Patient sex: M
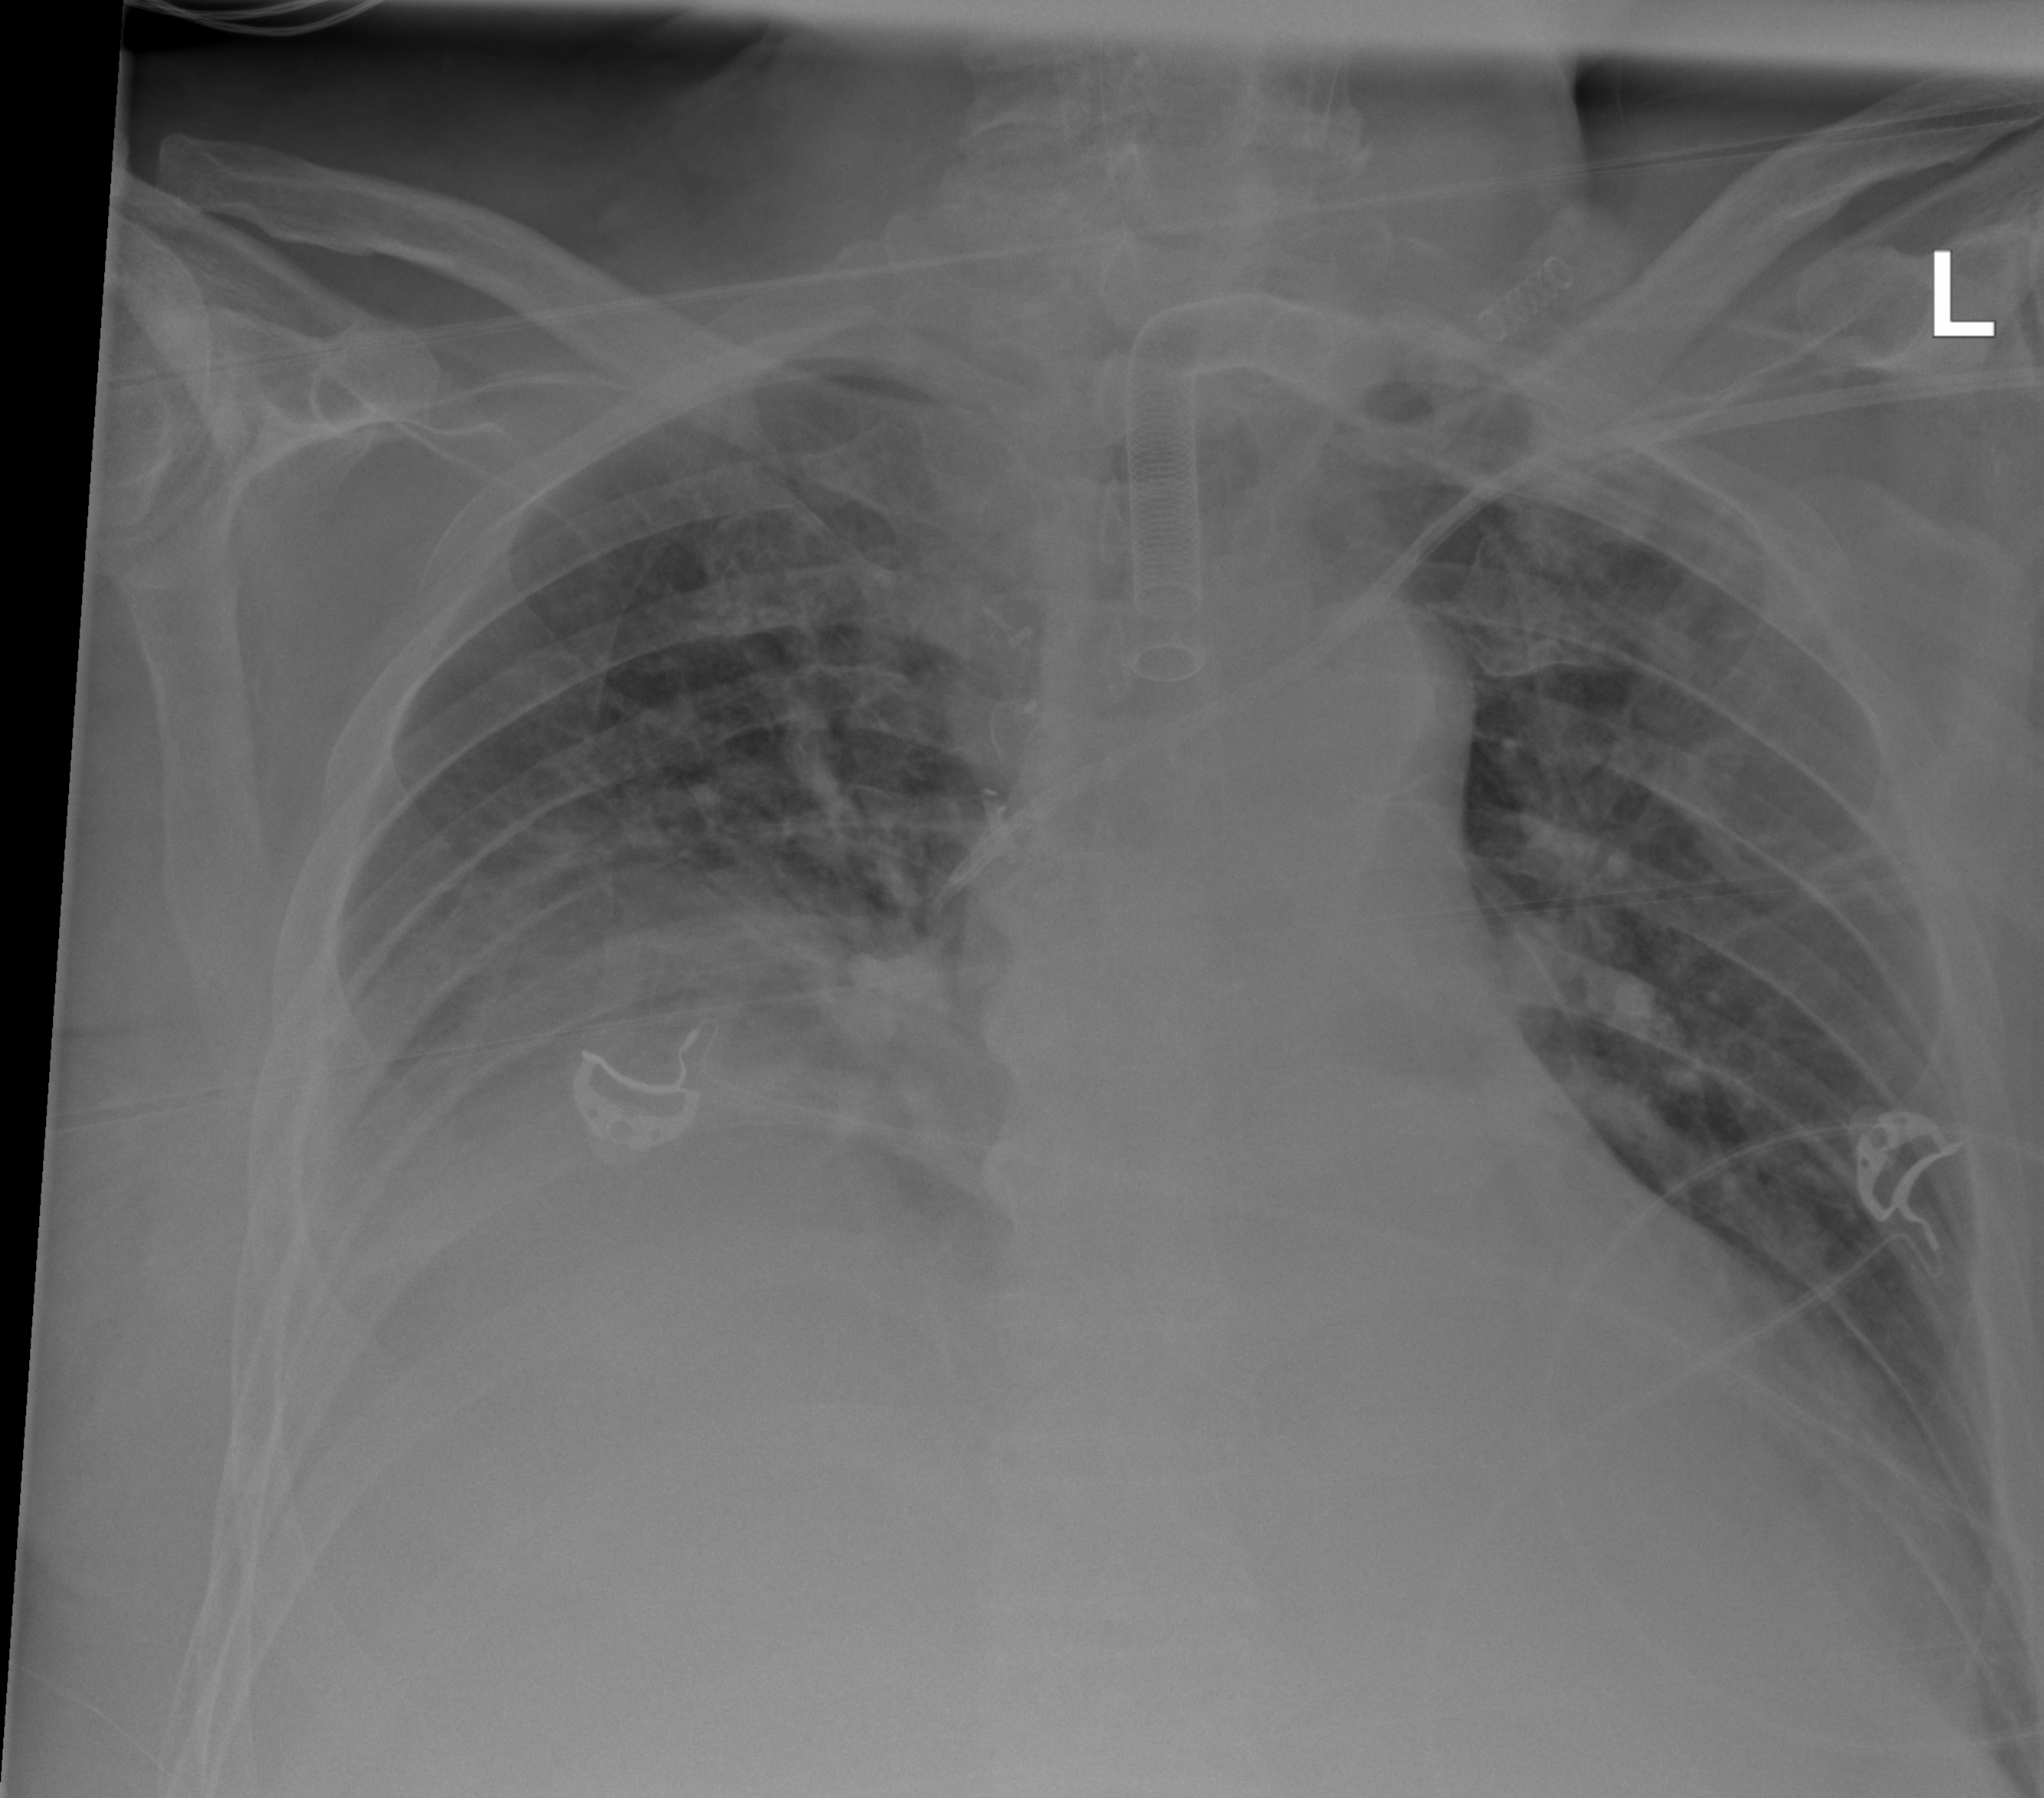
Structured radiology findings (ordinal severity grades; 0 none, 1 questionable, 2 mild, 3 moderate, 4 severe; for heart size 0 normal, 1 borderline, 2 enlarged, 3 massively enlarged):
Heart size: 1
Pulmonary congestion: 3
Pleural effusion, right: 3
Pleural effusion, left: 2
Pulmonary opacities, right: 2
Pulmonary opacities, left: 2
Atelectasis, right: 3
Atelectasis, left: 2